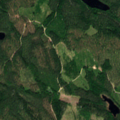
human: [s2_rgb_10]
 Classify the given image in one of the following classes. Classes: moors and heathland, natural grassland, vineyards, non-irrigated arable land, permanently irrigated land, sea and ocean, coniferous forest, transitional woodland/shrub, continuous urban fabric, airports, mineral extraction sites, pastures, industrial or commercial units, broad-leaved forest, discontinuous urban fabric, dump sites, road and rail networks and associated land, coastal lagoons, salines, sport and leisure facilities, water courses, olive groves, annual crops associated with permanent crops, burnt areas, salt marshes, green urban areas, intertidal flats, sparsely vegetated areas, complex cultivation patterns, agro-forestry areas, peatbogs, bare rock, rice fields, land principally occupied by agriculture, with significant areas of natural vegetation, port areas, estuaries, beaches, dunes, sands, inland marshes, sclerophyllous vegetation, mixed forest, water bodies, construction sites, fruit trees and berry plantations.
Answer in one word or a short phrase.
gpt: coniferous forest, water bodies